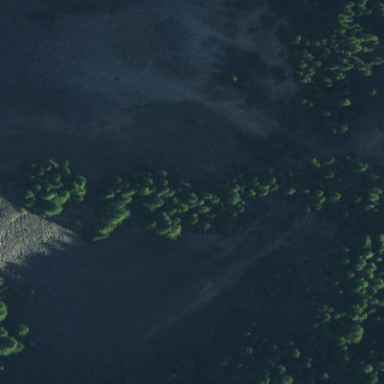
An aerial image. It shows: Scree landscape.